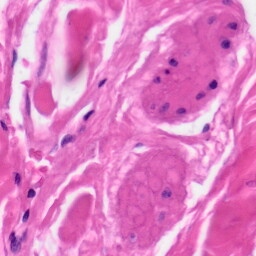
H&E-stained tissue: Skin